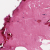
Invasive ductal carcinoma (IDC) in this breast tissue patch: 0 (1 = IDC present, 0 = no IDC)